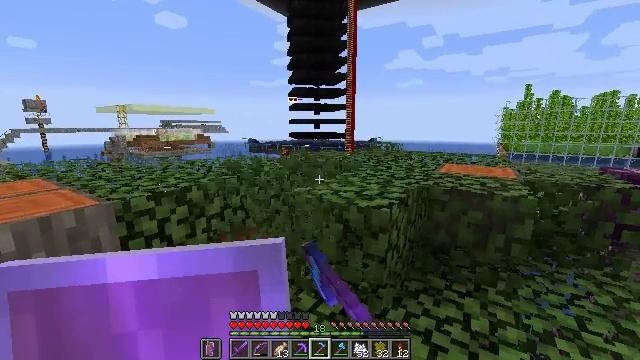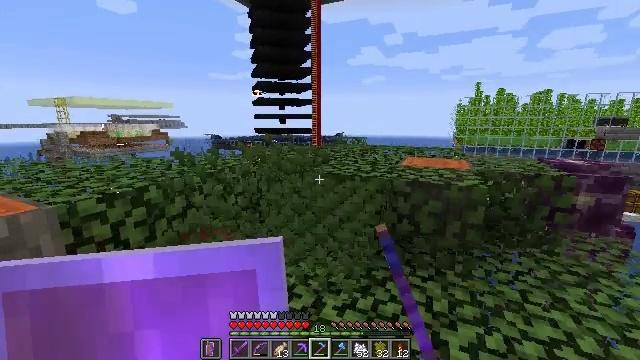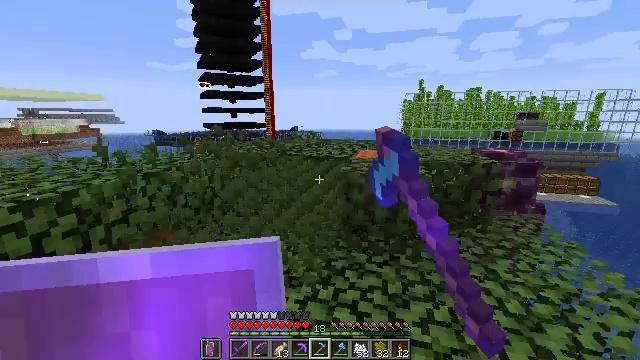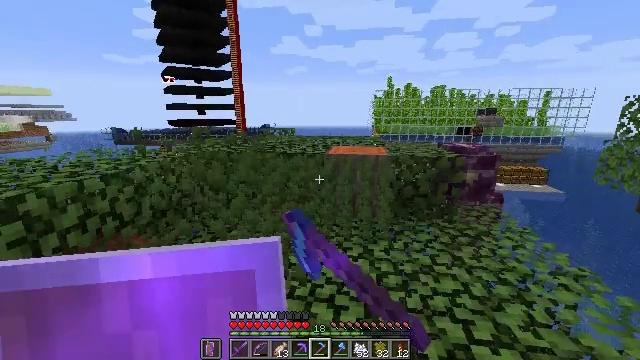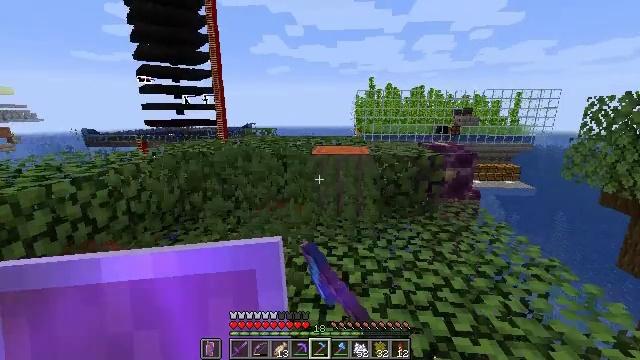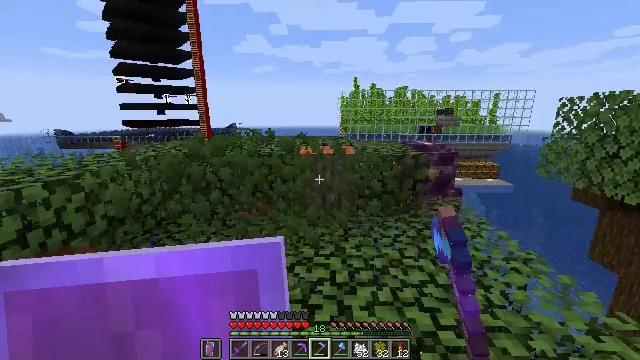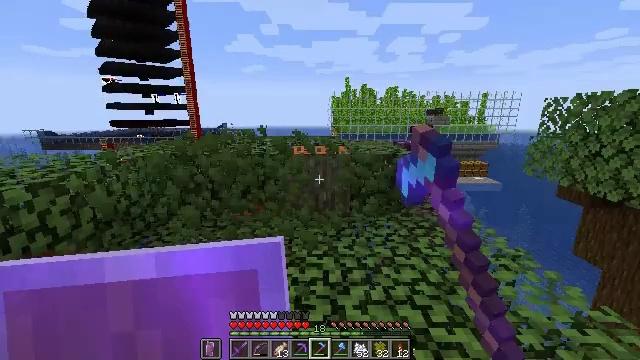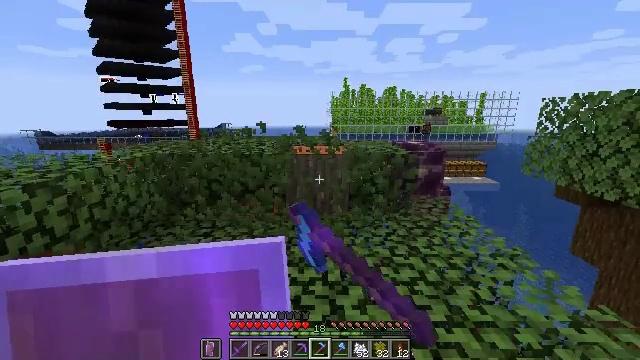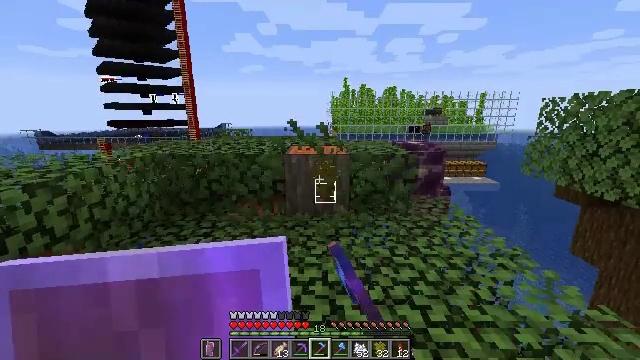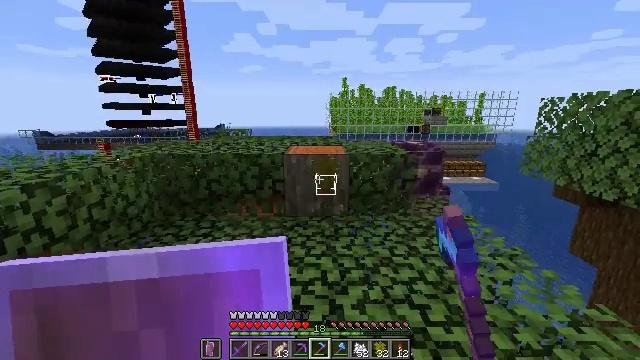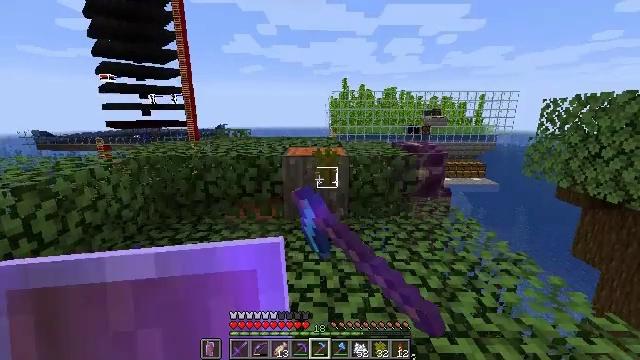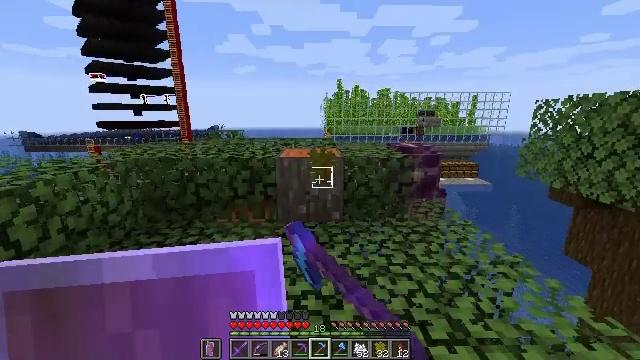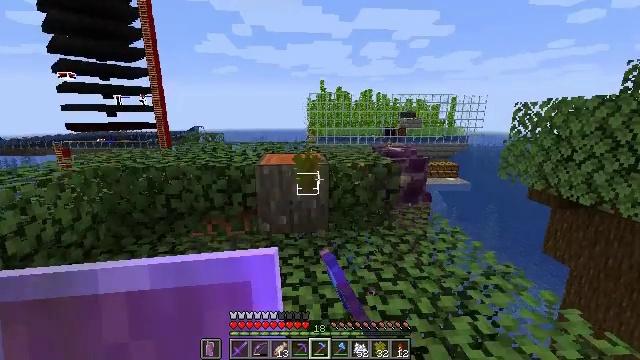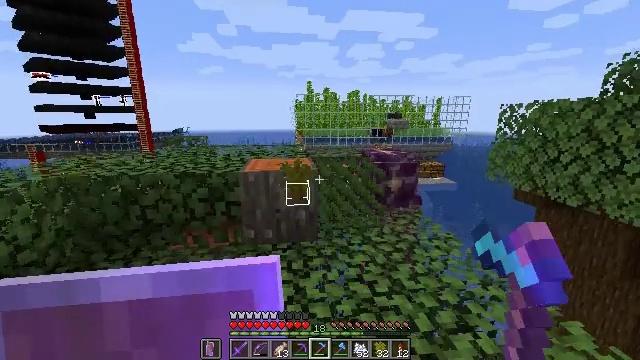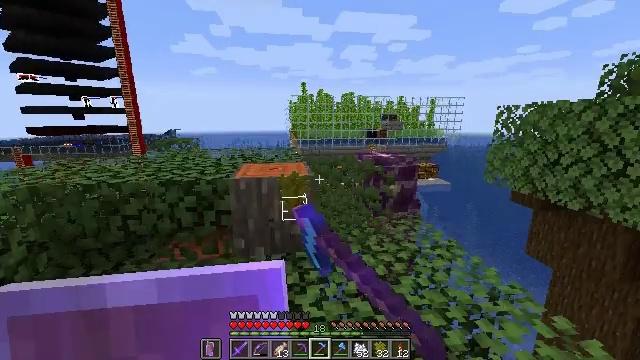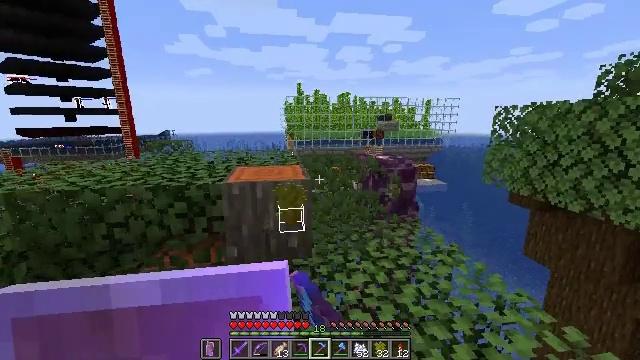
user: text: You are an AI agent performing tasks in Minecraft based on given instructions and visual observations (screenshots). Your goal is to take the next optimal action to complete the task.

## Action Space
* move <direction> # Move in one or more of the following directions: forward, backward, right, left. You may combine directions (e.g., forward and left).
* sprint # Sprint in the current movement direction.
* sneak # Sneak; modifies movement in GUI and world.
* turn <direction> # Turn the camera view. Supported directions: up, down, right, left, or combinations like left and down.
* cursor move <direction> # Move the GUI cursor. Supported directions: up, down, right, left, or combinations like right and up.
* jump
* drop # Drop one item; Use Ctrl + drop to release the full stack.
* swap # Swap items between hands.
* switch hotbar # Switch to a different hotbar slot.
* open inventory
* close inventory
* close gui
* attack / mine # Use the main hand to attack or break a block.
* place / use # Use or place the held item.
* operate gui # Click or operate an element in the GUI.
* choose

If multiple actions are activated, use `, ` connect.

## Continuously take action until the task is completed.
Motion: motion action
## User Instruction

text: Break the acacia leaves to collect them.
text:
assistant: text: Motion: turn right and down, attack / mine
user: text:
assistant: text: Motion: turn right and down, attack / mine
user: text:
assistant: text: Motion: turn right, attack / mine
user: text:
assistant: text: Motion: turn right, attack / mine
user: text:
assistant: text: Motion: turn right, attack / mine
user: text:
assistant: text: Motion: turn right, attack / mine
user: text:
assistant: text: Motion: attack / mine
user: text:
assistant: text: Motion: attack / mine
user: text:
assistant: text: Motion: attack / mine
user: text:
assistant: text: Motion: move forward, attack / mine
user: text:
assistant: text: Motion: move forward, turn right, attack / mine
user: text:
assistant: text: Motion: move forward, turn right, attack / mine
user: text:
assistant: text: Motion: move forward, turn right, attack / mine
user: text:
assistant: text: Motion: move forward, turn right, attack / mine
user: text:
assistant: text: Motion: move forward, attack / mine
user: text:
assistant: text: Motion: move forward, attack / mine
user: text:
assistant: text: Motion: move forward, attack / mine
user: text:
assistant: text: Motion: move forward, attack / mine
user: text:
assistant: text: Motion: move forward, attack / mine
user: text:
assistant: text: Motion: turn left, attack / mine
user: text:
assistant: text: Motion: turn left
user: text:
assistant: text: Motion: turn left
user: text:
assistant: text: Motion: no_op
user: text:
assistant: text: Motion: no_op
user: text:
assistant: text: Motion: no_op
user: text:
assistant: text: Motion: no_op
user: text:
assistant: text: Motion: no_op
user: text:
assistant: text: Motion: no_op
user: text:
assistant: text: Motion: no_op
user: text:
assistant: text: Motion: no_op